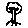
Label: tree